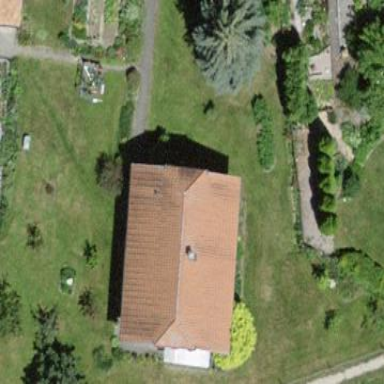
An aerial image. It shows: Simple and straightforward house.